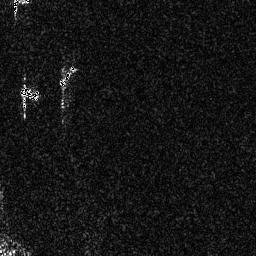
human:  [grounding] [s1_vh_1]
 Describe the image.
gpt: In the satellite image, there is  <ref>1 small ship </ref> <box>[[22, 24, 29, 33, 0]]</box> located at top left,  <ref>1 small ship </ref> <box>[[7, 33, 14, 39, 0]]</box> located at left.